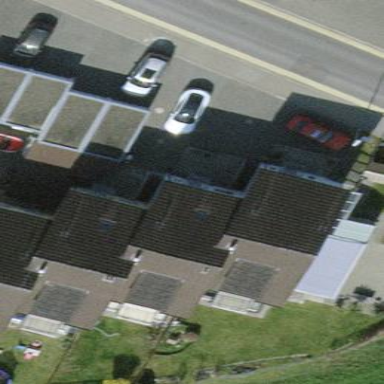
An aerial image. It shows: Terrace building.